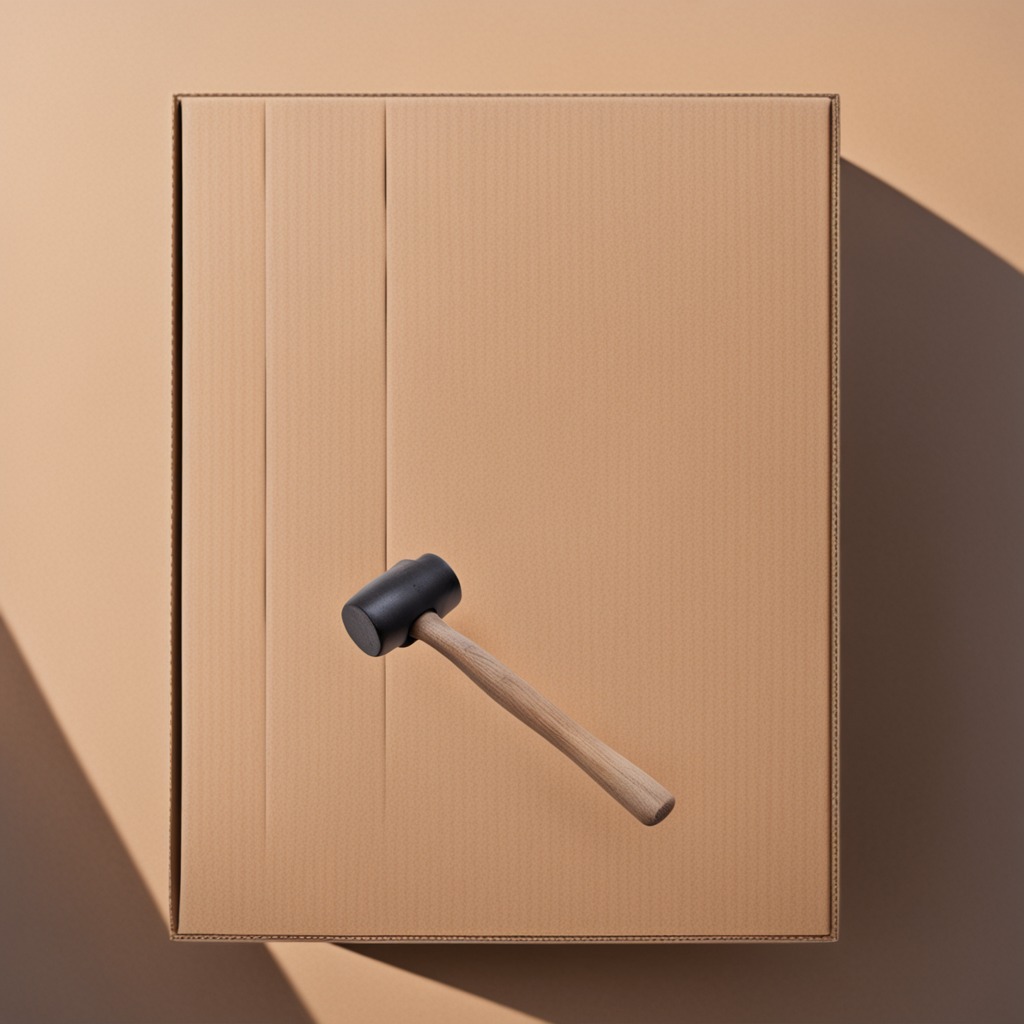
A hammer is lying on the cardboard box surface in an outdoor workshop during daytime bright natural light soft shadows slightly creased but